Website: walmart
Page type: payment
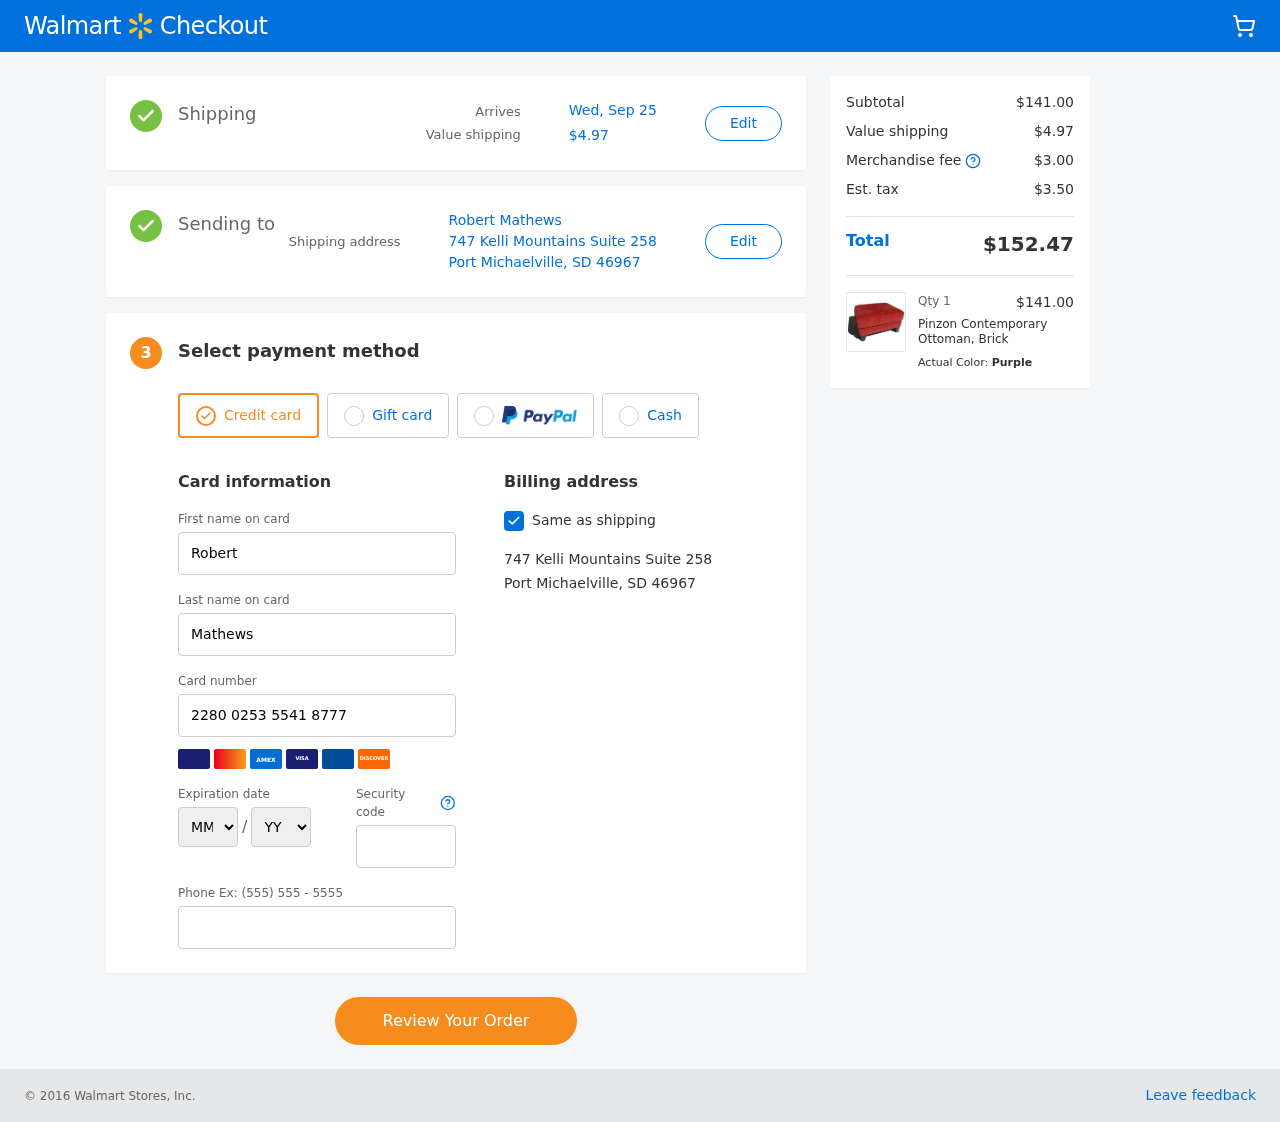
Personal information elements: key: PII_CARD_EXPIRY_MONTH
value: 12
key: PII_CARD_EXPIRY_YEAR
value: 26
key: PII_CITY_STATE_ZIP
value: Port Michaelville, SD 46967
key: PII_FULLNAME
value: Robert Mathews
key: PII_STREET
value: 747 Kelli Mountains Suite 258
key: PII_FIRSTNAME
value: Robert
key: PII_LASTNAME
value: Mathews
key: PII_CARD_NUMBER
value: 2280 0253 5541 8777
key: PII_CARD_CVV
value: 636
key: PII_PHONE
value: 9847345474
Product elements: key: PRODUCT1_NAME
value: Pinzon Contemporary Ottoman, Brick
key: PRODUCT1_PRICE
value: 141
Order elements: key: ORDER_DELIVERY_DATE
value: Wed, Sep 25
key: ORDER_SHIPPING_COST
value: $4.97
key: ORDER_SUBTOTAL
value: $141.00
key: ORDER_MERCHANDISE_FEE
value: $3.00
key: ORDER_TAX
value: $3.50
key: ORDER_TOTAL
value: $152.47
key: ORDER_NUM_ITEMS
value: Qty 1